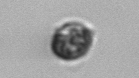
Label: Dinophyceae